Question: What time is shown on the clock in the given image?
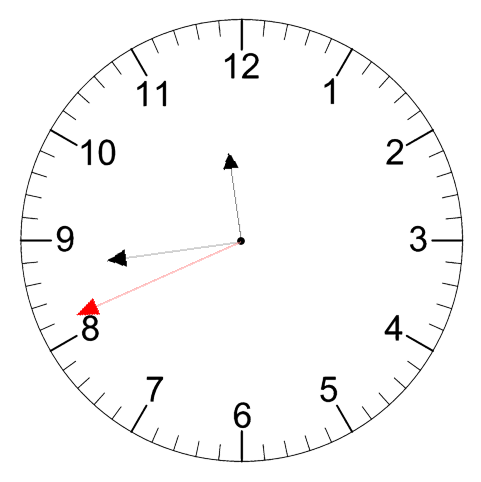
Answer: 11:43:41